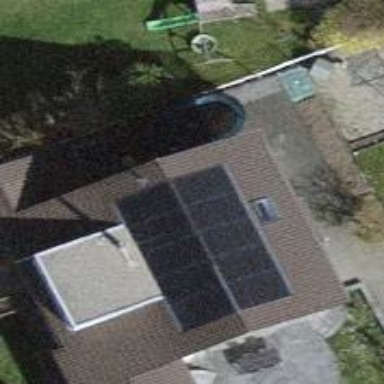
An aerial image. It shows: Solar power generator using photovoltaic panels.